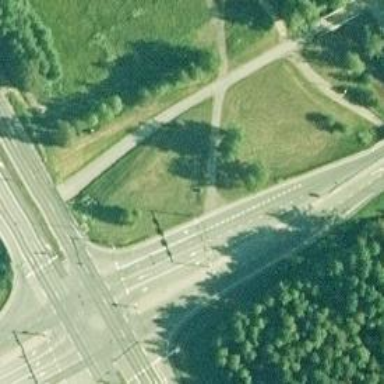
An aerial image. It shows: Asphalt path.